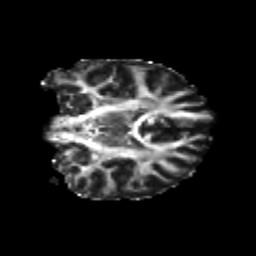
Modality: FA
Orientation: coronal
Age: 22
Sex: female
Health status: healthy
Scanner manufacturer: philips
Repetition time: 7.389 s
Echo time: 0.08599 s